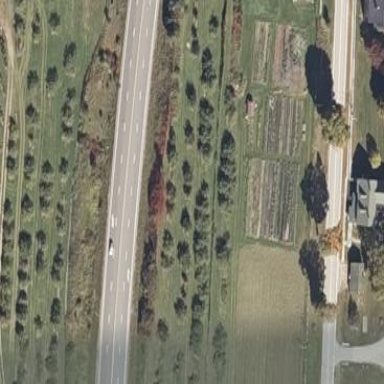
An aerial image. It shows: Orchard.